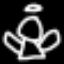
Label: angel